Aerial crown-view tile of a tropical tree (Barro Colorado Island, Panama), acquired 20250616:
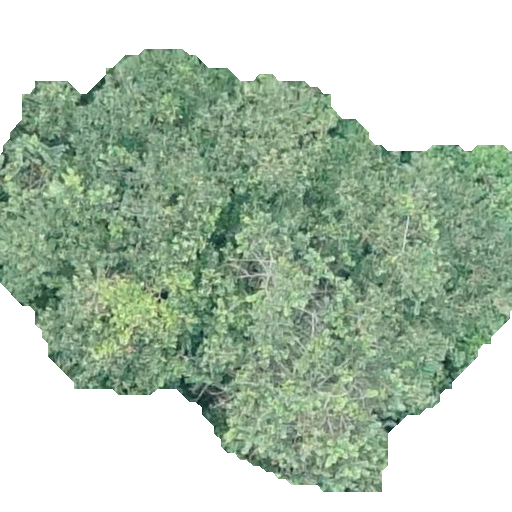
Species: Hieronyma alchorneoides
GBIF accepted scientific name: Hieronyma alchorneoides
Crown area: 237.868 m²